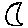
Label: moon